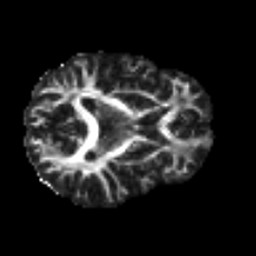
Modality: FA
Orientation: axial
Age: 23
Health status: ill
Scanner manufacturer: philips
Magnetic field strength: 3 T
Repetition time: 9 s
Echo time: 0.127 s